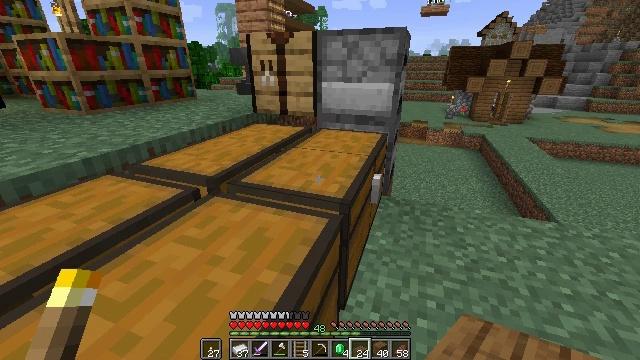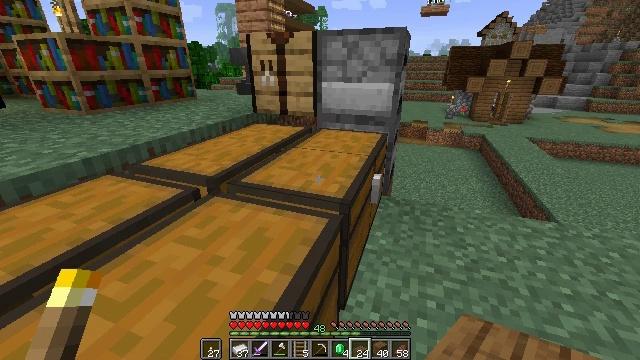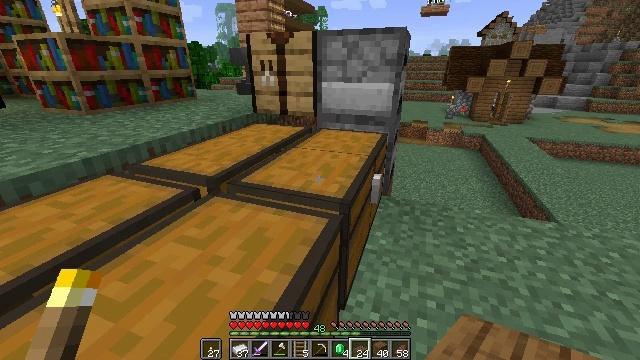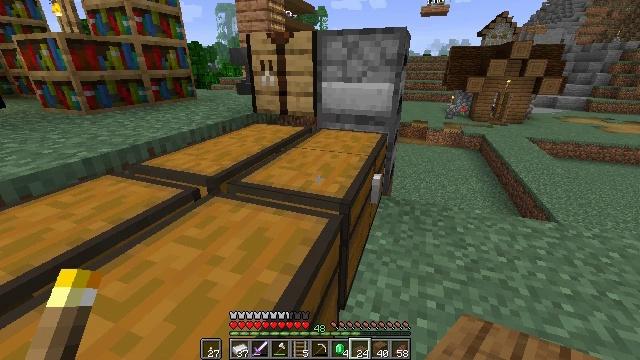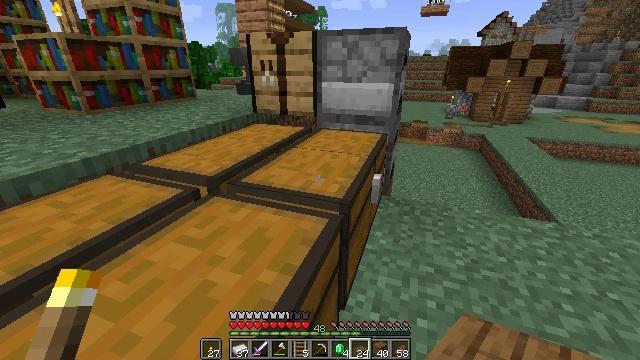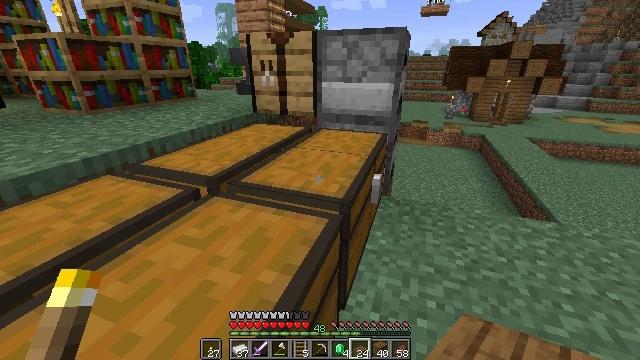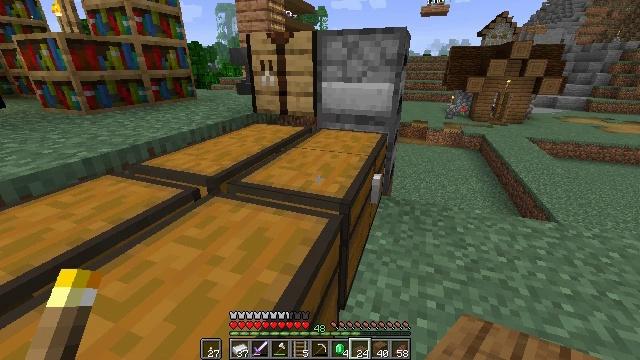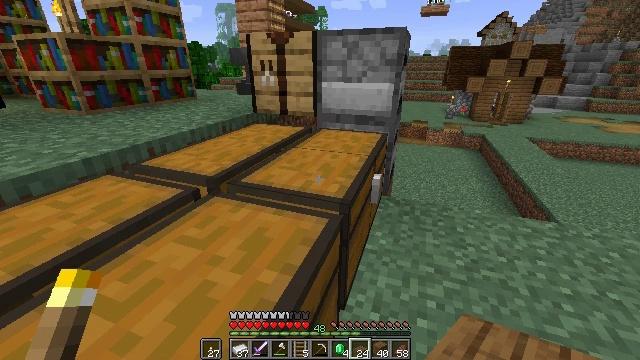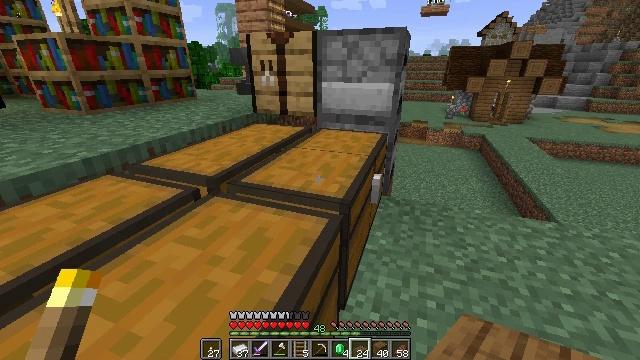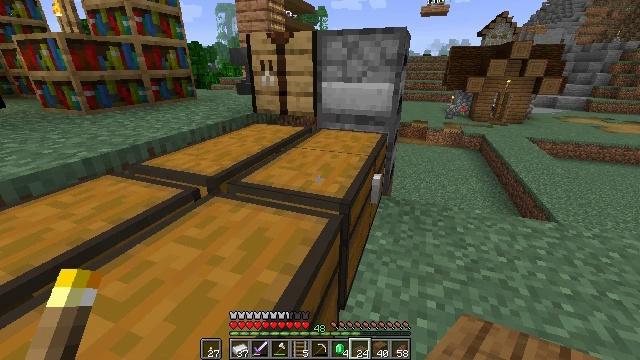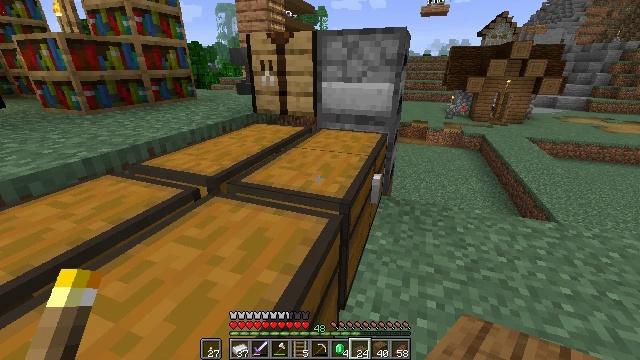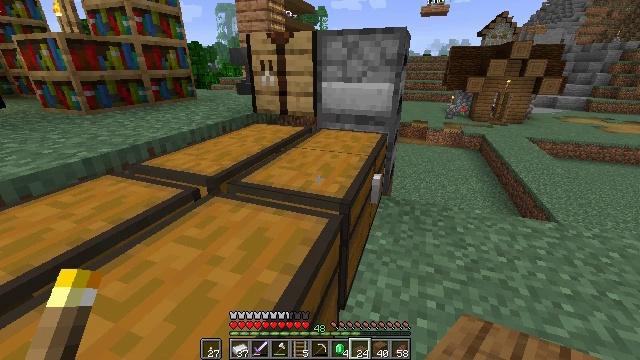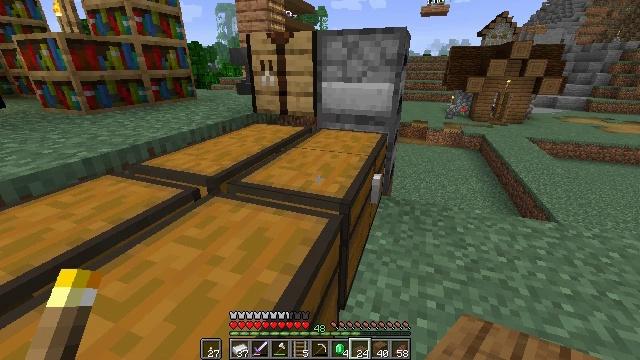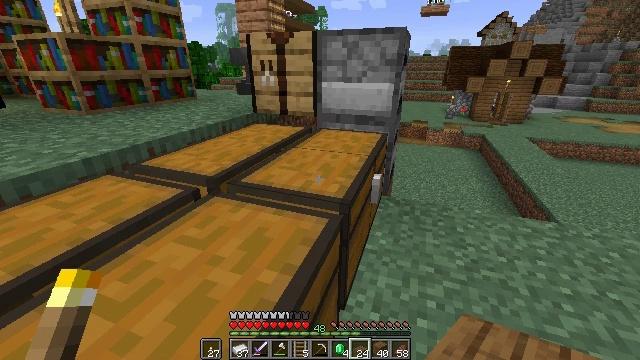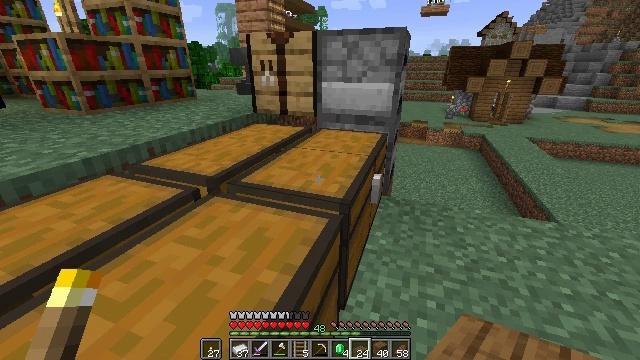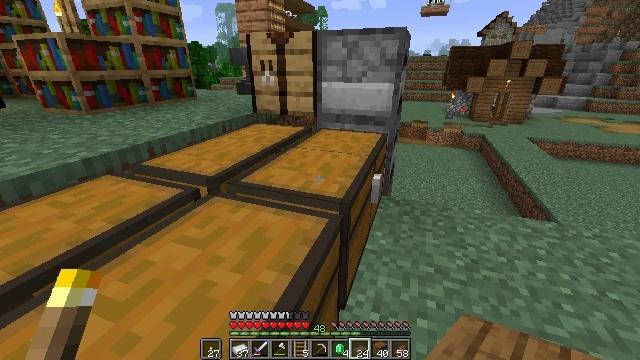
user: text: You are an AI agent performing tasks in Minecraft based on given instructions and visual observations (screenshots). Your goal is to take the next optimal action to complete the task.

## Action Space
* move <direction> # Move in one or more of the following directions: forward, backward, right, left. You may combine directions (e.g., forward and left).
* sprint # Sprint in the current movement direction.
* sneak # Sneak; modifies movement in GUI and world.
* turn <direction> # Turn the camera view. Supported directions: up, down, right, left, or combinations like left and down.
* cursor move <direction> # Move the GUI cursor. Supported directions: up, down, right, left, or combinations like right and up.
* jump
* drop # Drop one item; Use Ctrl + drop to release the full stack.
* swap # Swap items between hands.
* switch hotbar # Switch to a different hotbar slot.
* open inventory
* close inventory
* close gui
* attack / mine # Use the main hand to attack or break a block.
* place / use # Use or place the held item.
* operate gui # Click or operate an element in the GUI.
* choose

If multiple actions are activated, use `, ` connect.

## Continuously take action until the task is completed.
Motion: motion action
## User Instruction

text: Remove a spruce slab from the inventory.
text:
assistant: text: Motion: no_op
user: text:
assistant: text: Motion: no_op
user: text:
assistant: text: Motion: no_op
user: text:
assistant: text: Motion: no_op
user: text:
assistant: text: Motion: no_op
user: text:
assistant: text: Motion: no_op
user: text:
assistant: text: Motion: no_op
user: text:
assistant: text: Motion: no_op
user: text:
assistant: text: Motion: no_op
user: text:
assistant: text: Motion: no_op
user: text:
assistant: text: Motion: no_op
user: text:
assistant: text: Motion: no_op
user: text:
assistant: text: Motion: no_op
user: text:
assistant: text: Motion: no_op
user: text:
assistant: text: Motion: no_op
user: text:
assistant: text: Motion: no_op
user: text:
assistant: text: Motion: no_op
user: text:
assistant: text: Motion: no_op
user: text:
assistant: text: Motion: no_op
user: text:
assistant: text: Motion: no_op
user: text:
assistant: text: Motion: no_op
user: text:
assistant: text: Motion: no_op
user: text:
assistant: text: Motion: no_op
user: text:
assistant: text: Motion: no_op
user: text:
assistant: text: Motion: no_op
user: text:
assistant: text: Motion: no_op
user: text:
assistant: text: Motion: no_op
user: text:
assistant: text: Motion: no_op
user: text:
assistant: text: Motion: no_op
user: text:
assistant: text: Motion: no_op